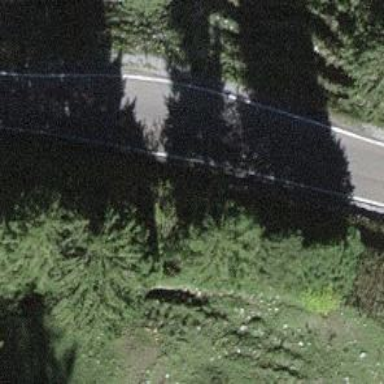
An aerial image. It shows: Passing place on the road.